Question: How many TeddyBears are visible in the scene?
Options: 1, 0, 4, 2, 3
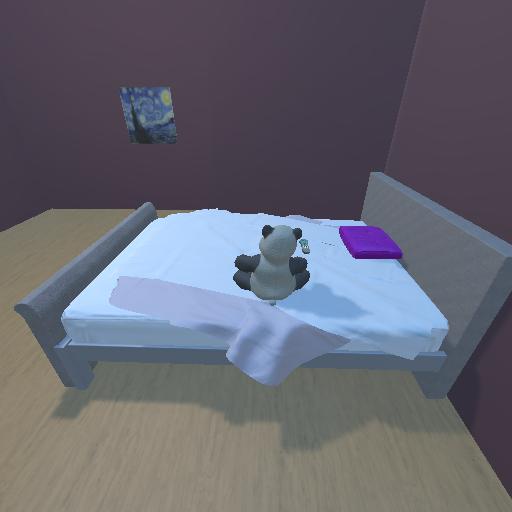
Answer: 1